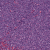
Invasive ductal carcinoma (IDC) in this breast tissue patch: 1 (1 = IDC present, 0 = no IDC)